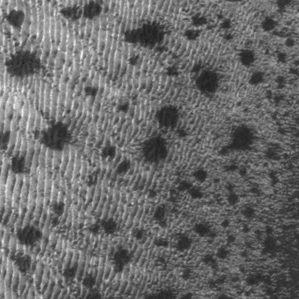
Label: frost